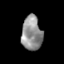
Tissue: skin
Cell type: Epithelial cells
Senescence score: 0.2852
Nuclear area (px): 682
Mean DAPI intensity: 145.547